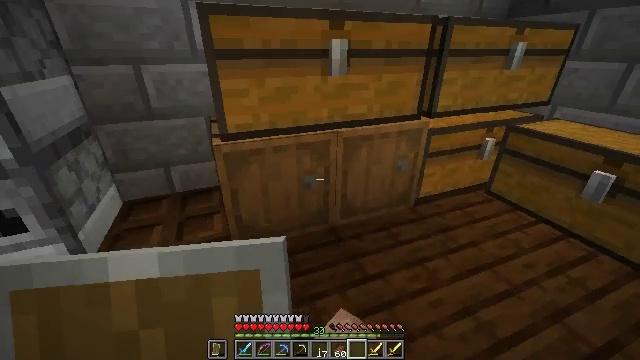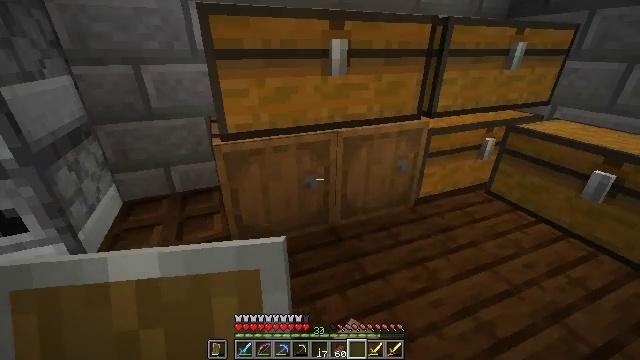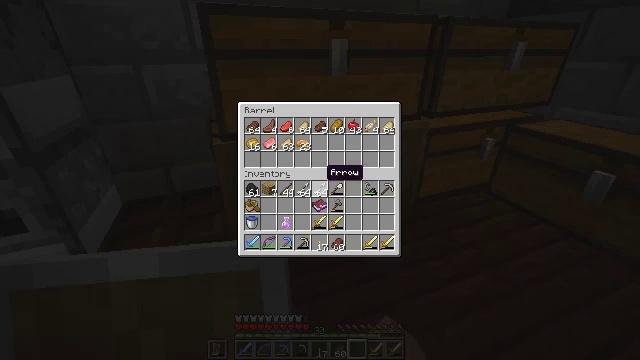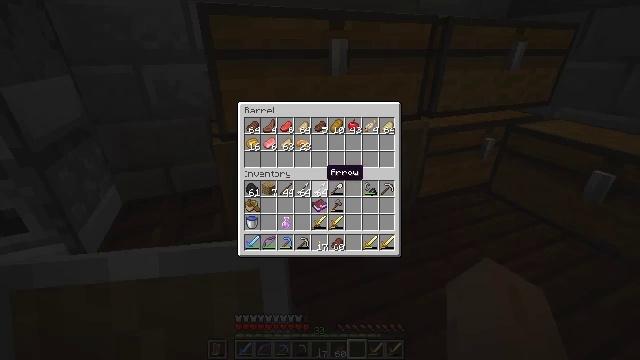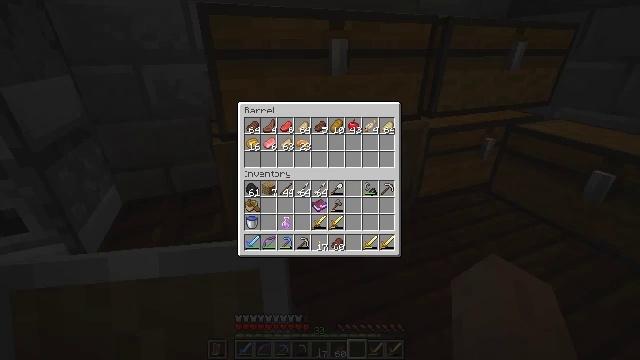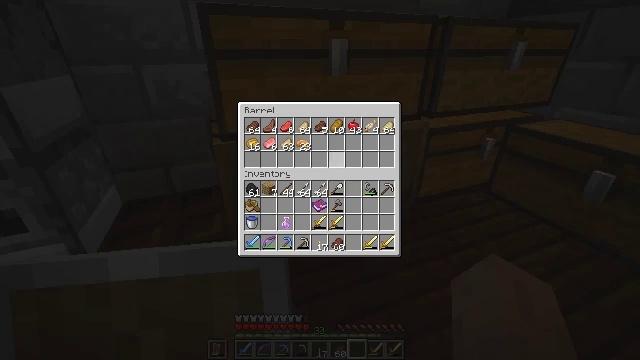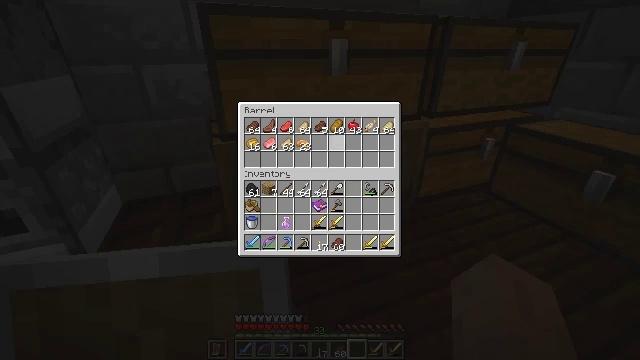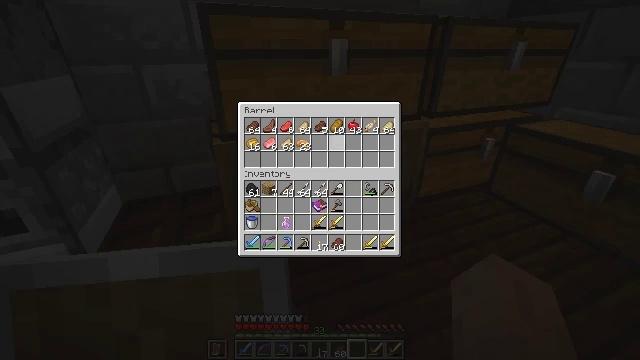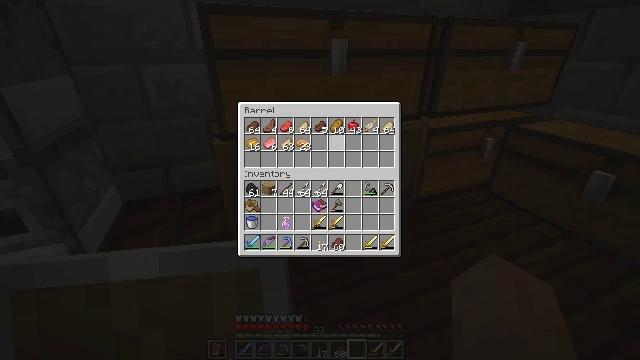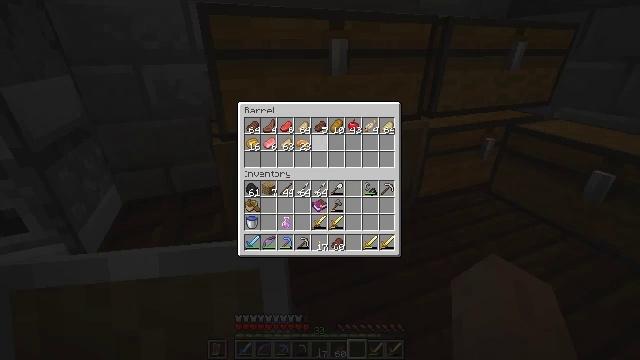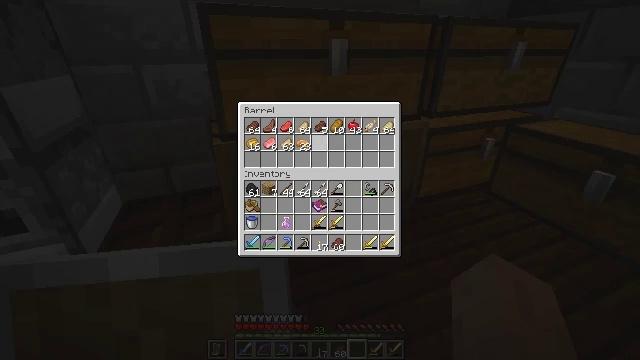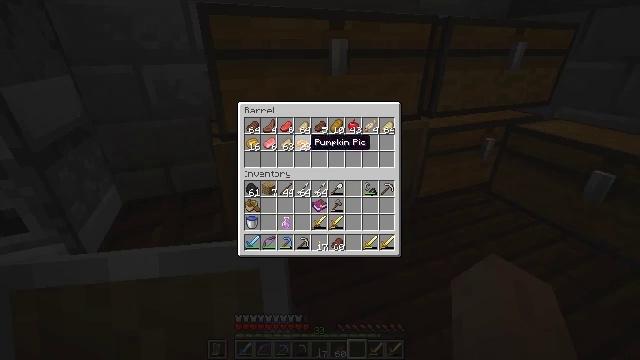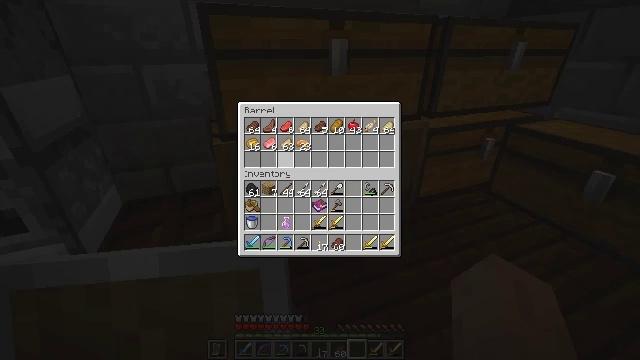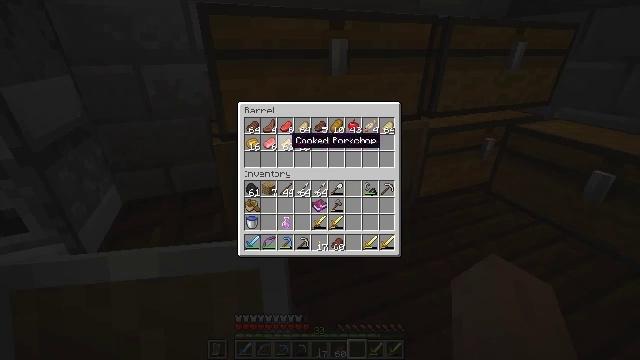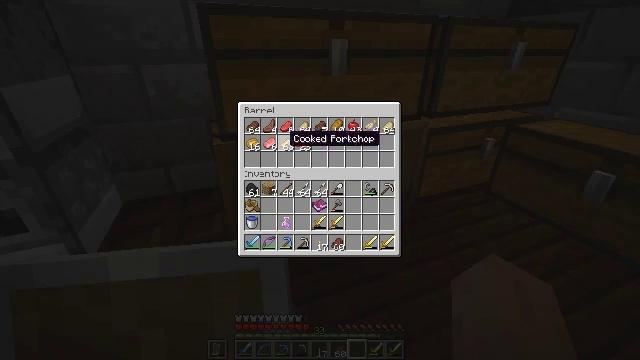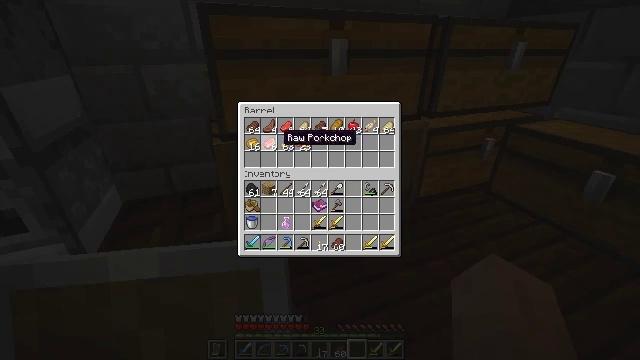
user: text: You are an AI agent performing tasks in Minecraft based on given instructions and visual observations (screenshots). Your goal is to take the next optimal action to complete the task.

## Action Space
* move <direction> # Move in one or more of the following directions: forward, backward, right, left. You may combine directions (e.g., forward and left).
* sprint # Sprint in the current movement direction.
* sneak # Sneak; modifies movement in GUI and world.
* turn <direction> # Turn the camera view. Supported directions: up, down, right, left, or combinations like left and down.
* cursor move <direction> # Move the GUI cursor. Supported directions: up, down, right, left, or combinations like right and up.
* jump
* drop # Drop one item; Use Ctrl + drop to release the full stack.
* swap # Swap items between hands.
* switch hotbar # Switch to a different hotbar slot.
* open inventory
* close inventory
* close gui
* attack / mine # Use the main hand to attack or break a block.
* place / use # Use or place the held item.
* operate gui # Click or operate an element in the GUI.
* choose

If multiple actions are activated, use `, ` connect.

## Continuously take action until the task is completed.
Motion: motion action
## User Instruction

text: craft item air
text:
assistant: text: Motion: no_op
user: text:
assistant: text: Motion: no_op
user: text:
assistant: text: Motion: no_op
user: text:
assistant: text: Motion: no_op
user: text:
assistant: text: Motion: cursor move right and up
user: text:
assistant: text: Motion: cursor move right and up
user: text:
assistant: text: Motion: cursor move up
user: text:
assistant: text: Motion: cursor move left
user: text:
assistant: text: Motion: sneak, cursor move left
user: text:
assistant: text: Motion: sneak
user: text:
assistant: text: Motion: sneak, cursor move left
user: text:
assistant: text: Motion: sneak, cursor move left
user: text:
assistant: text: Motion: sneak
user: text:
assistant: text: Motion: sneak
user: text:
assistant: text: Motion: sneak, cursor move left
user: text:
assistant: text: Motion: sneak
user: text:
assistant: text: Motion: sneak
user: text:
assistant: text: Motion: sneak, operate gui
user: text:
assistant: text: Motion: sneak, operate gui
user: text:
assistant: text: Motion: sneak
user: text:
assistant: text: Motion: sneak
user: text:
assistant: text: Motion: sneak, cursor move right
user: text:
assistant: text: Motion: sneak, cursor move right
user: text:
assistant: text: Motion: cursor move right
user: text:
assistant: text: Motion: cursor move right and down
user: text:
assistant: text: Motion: no_op
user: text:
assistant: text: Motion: no_op
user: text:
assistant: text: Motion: no_op
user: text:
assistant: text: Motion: no_op
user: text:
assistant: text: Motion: cursor move down